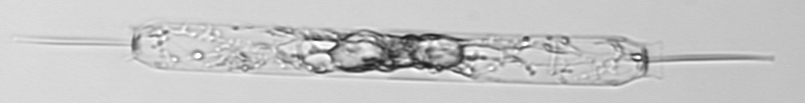
Label: Ditylum_brightwellii